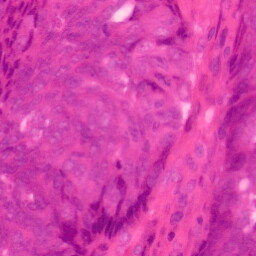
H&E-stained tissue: Colon